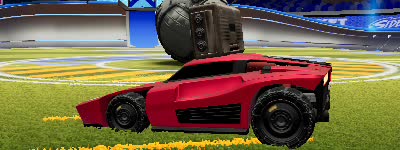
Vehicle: breakout